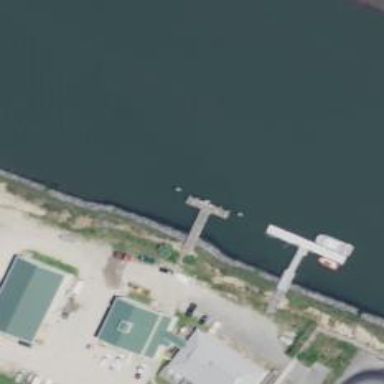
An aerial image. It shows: Man-made pier.